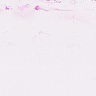
Metastatic tissue present: no